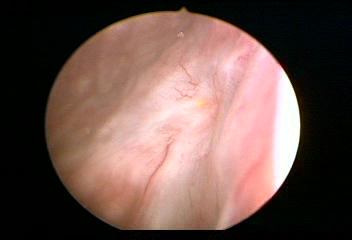
Modality: WLC
Class: Normal mucosa
Bladder cancer association: No